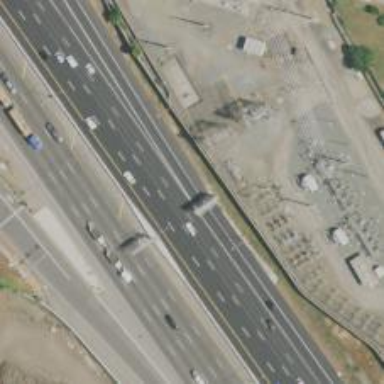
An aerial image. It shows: Motorway link.